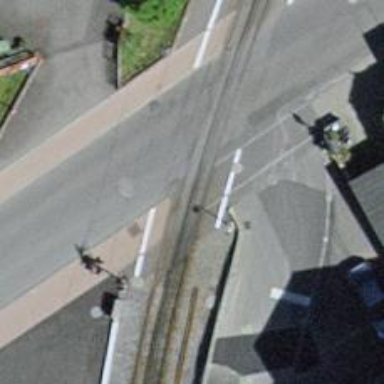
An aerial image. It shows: Railway crossing with lights and saltire markings.